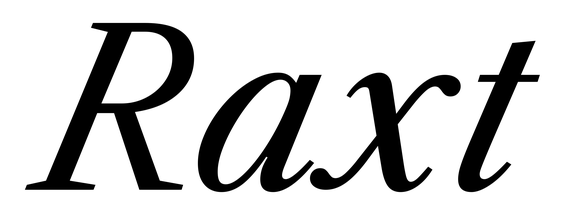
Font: LibreCaslonText-Italic_Italic